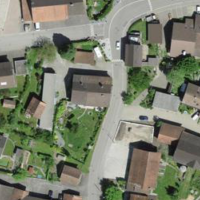
EUNIS habitat code: 54
Species observed at this site:
Mentha aquatica